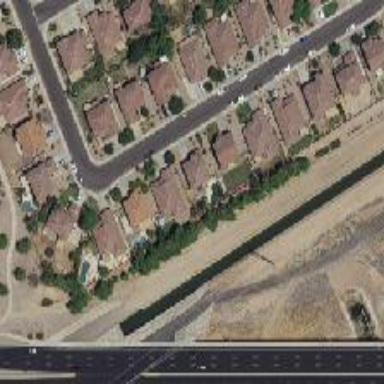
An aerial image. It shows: Driveway.